Question: I'm using Laravel last version: 3.2.1.
When I run this on terminal:
'php artisan migration:install'
I have this error:
'could not find driver'
I made some searches on Google and on Laravel's Forum, nothing.
I have activated the extension and this is what I have on 'phpinfo()'
'--with-iconv' '--with-pdo-mysql=mysqlnd' '--with-pdo-pgsql=/opt/lampp/postgresql' '--with-pdo' It looks like my pdo is set.
Here is an image of my 'phpinfo()'

I've made a little test:
'''
<?php
try {
$dbh = new PDO("mysql:host=localhost;dbname=jjimobiliaria", "root", "");
foreach($dbh->query('SELECT * from pdo_test') as $row) {
print_r($row);
}
$dbh = null;
} catch (PDOException $e) {
print "Error!: " . $e->getMessage() . "<br/>";
die();
}
'''
And the return:
'''
Array ( [id] => 1 [0] => 1 [test_column] => TESTING!!! [1] => TESTING!!! )
'''
So my PDO is working perfectly
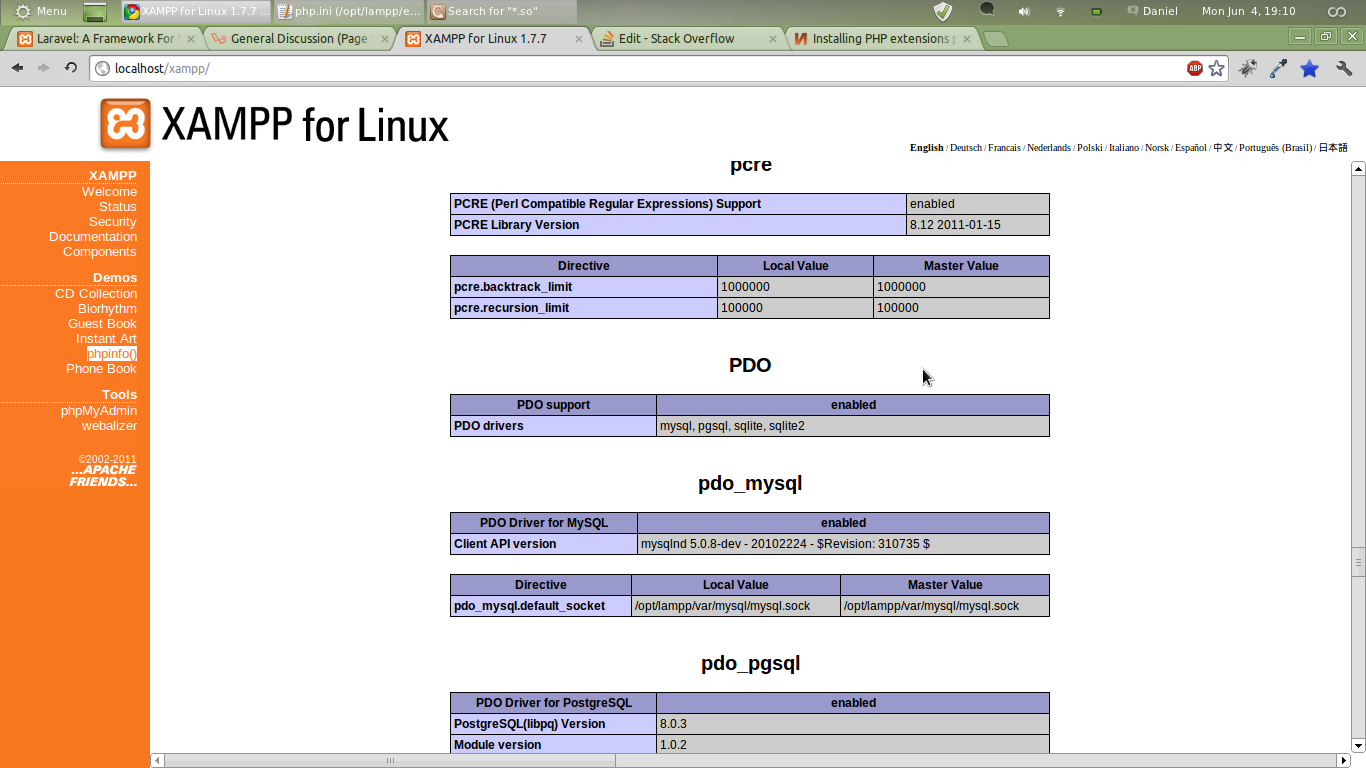
Answer: The problem is that my computer had another version of PHP and I was not using the XAMPP PHP, sugin XAMPP PHP solved the problem.